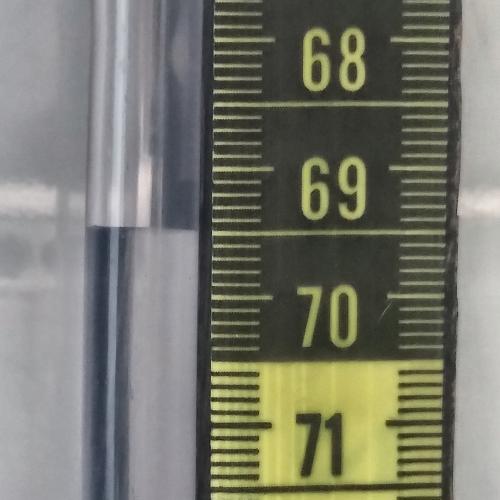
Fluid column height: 69.5 cm